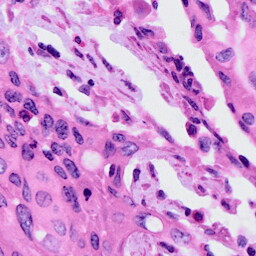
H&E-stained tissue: Cervix